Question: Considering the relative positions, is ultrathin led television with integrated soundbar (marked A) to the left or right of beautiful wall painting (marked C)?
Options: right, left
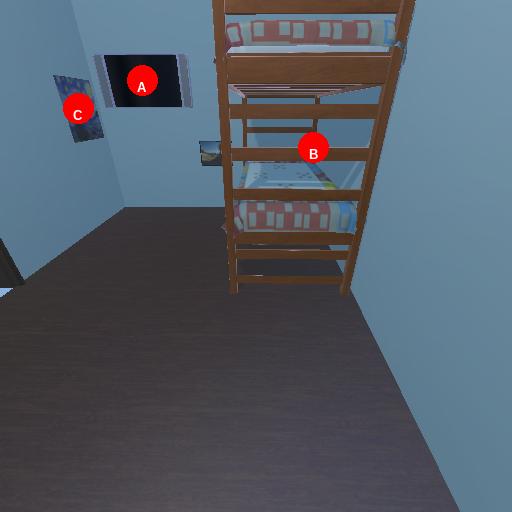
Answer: right